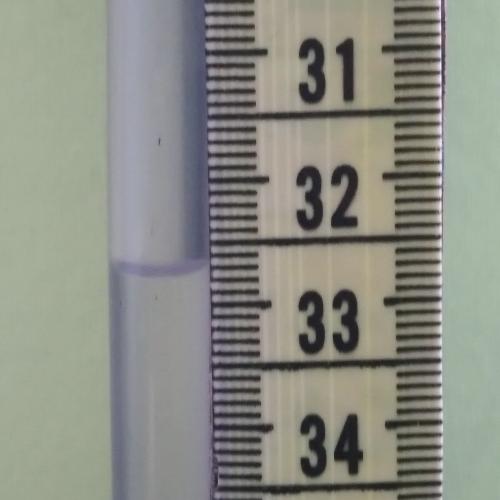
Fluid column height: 32.7 cm